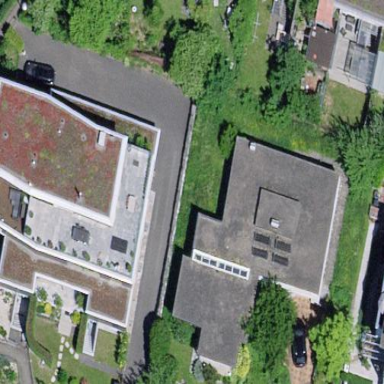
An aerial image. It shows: Building.